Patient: sex F, age 58
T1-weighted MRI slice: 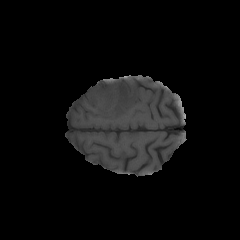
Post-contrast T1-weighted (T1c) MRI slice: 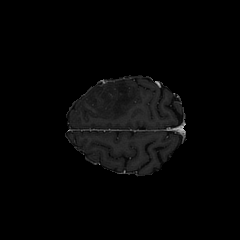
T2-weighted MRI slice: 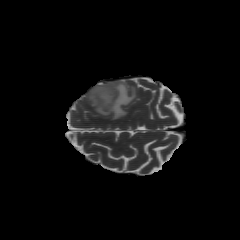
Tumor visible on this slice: yes
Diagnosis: Glioblastoma, IDH-wildtype
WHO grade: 4